Question: In fact, I search a way to mimic the FAB's inbox. When user press the red button, an opac view and a menu should appear. Because images are more more meaningful, see the following picture

I know it exists this wonderful library (<URL>. I didn't find a solution to solve my problem ...
Thx in advance
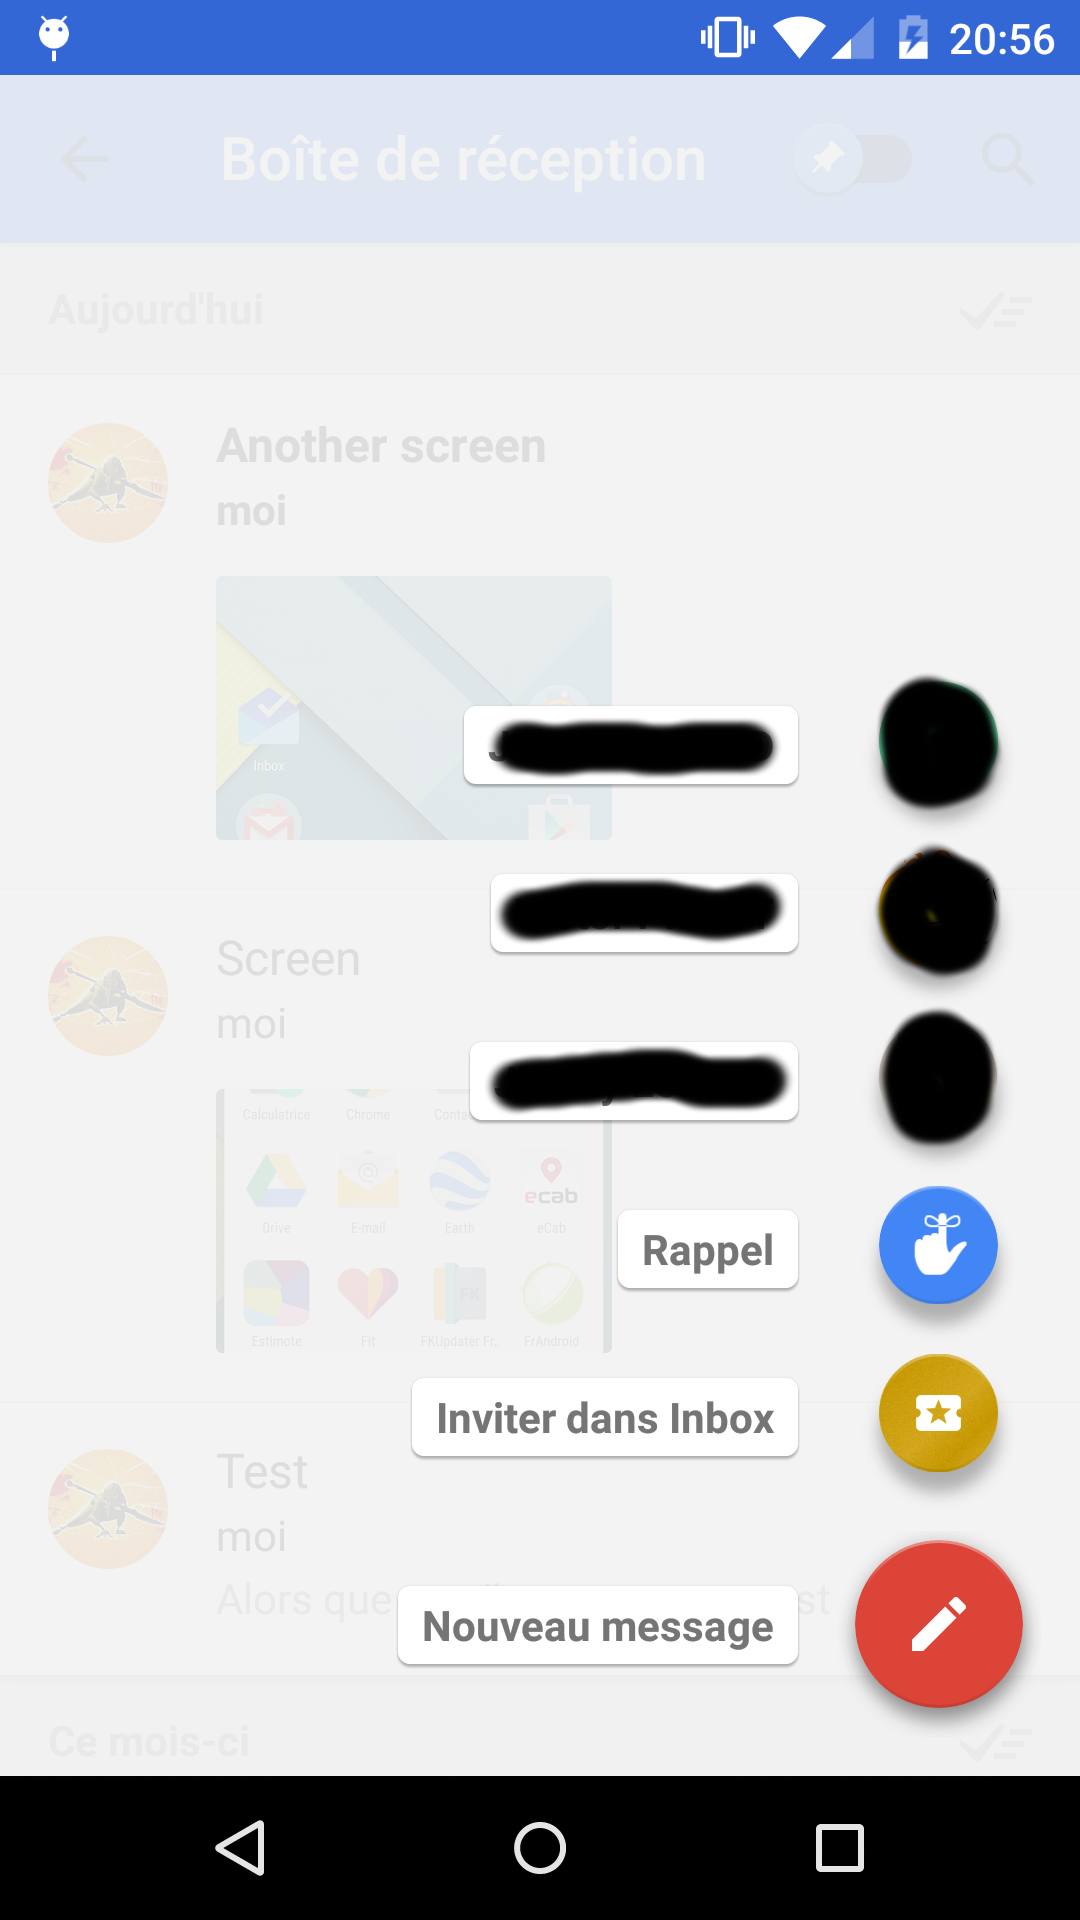
Answer: Place the 'FloatingActionMenu' inside 'FrameLayout' that will be on top of other views and will match parent in width and height. Use same margins to lift up and offset from right the menu accordingly.
Set 'OnFloatingActionsMenuUpdateListener' to your floating action menu. Now toggle/replace frame layout background color inside methods:
'''
@Override
void onMenuExpanded(){
mFrameLayoutWrapper.setBackgroundColor(mAlpaWhite);
}
@Override
void onMenuCollapsed(){
mFrameLayoutWrapper.setBackgroundColor(Color.TRANSPARENT);
}
'''